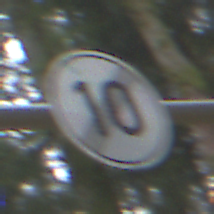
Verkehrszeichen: EndeGeschwindigkeit10
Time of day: Midday
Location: Outdoor (Nature)
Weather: Overcast
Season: NotSpecified
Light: Natural